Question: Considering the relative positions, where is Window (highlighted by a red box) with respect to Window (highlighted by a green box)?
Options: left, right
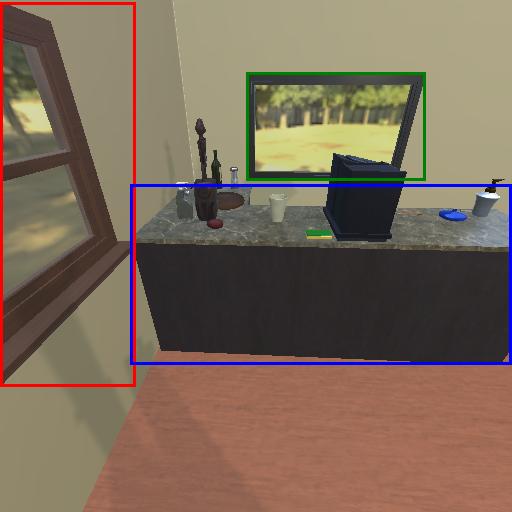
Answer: left